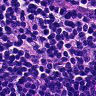
Metastatic tissue present: no